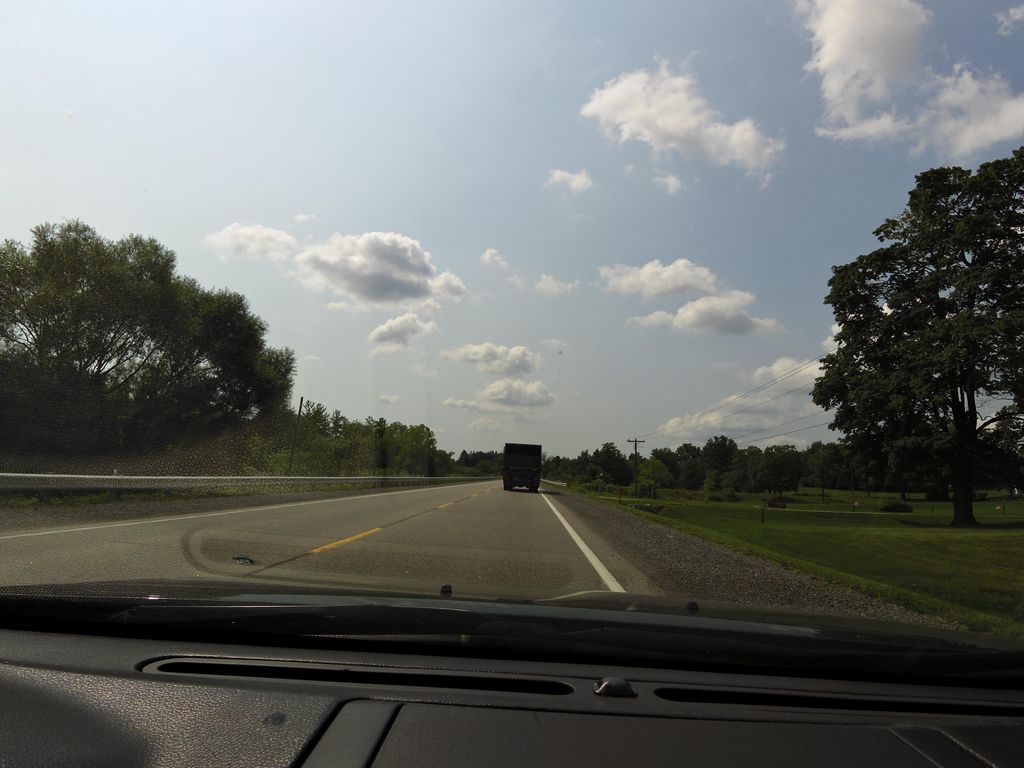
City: hamilton